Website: walmart
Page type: gifting
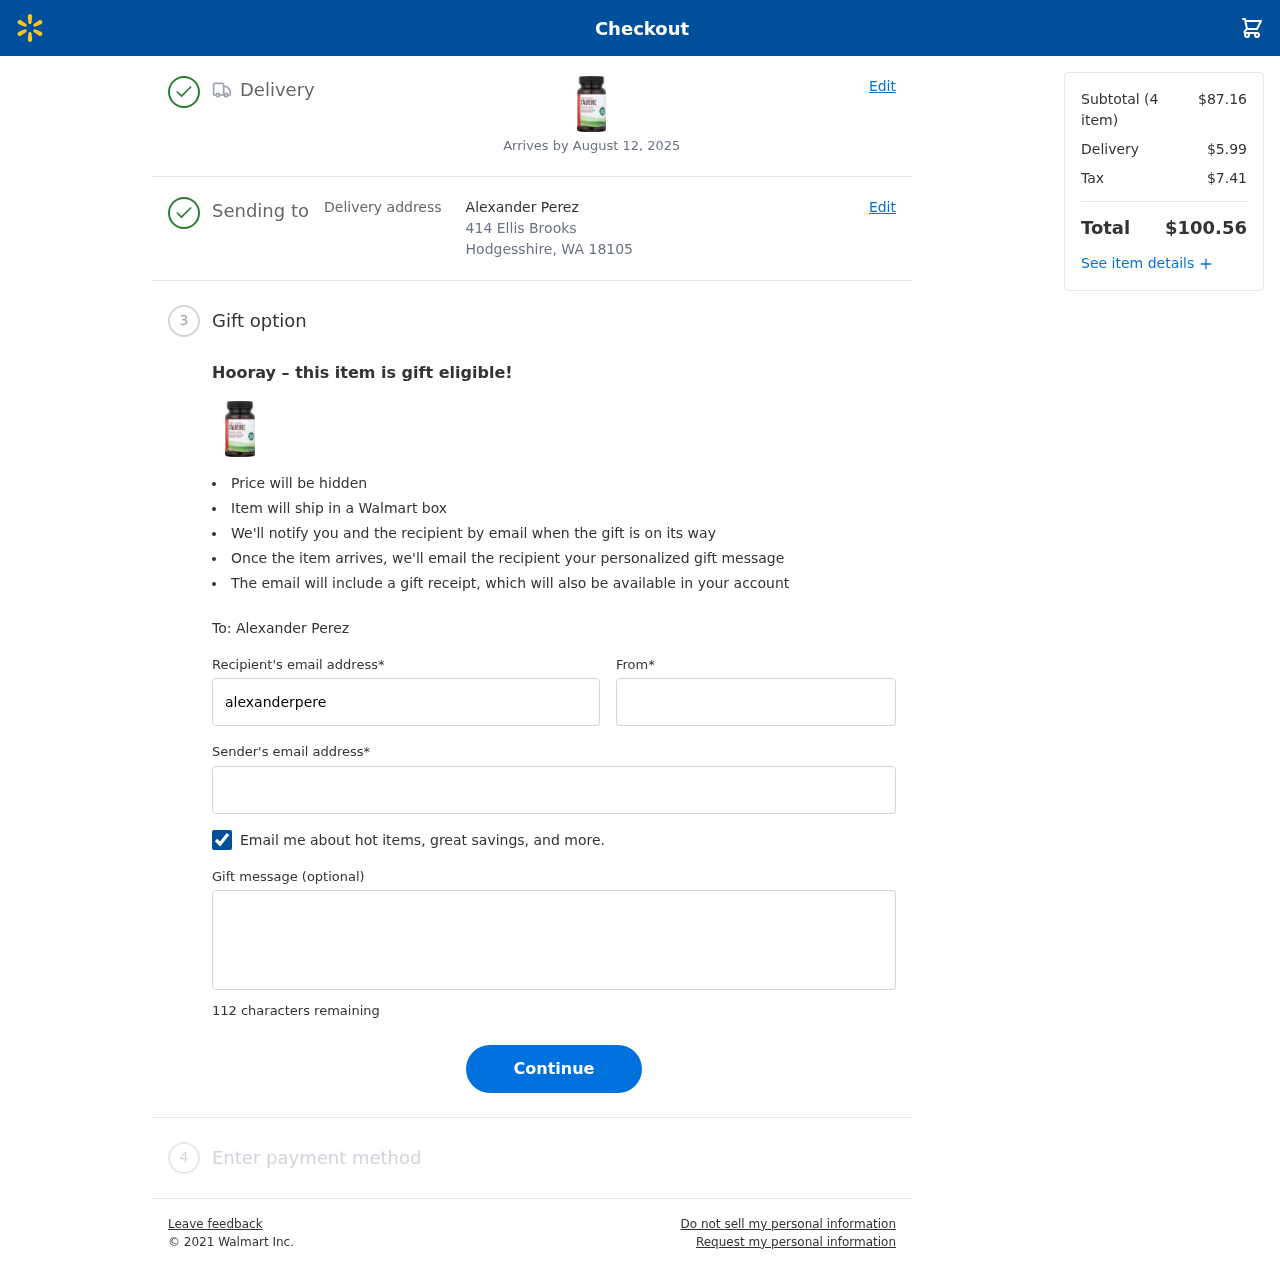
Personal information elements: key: PII_CITY_STATE_ZIP
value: Hodgesshire, WA 18105
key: PII_EMAIL
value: lgeorge@hotmail.com
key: PII_FIRSTNAME
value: Lindsay
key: PII_GIFT_EMAIL
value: alexanderperez@gmail.com
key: PII_GIFT_FULLNAME
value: Alexander Perez
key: PII_GIFT_MESSAGE
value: Happy birthday, Alex! I thought you’d enjoy these little boosts—perfect for keeping you energized during those long workdays. Here’s to another year of adventures and good vibes!
Lindsay
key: PII_STREET
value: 414 Ellis Brooks
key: PII_GIFT_FIRSTNAME
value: Alexander
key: PII_GIFT_LASTNAME
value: Perez
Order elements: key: ORDER_DELIVERY_DATE
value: Arrives by August 12, 2025
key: ORDER_NUM_ITEMS
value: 4
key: ORDER_SUBTOTAL
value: $87.16
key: ORDER_SHIPPING_COST
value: $5.99
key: ORDER_TAX
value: $7.41
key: ORDER_TOTAL
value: $100.56